Question: In FileMaker I have (a.o.) two related tables, where 'Betreuer_id' of table "studentpaper" refers to 'id' of table "Betreuer".

With help of FileMaker's PHP API, I want to access a record in "studentpaper" including the releated fields. Howerver, the later poses a problem. Consider the following PHP code:
'''
$findCommand =& $fm->newFindAllCommand('studentpaper');
$result = $findCommand->execute();
$records = $result->getRecords();
$record = $records[0];
echo $record->getField('Titel'); // okay
echo $record->getField('Betreuer_id'); // okay
echo $record->getField('Betreuer::Name');
// ERROR: get empty string, even related record has a non-empty field
'''
I have expected for "Betreuer::Name" the correct related result, as usually in FileMaker (and as I get in studentpaper's layout). However, I get only an empty string.
What am I doing wrong? Does the relation in FileMaker's PHP-API differs from the "usual" FileMaker approach?
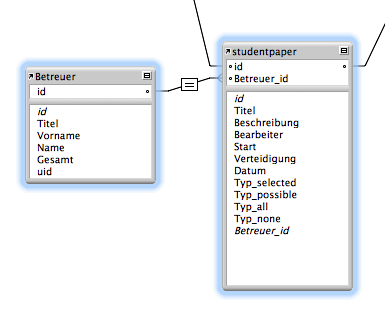
Answer: In case anybody is interested, I found the solution on my own.
The problem was that the field wasn't defined (in the layout) as normal text input, but as selection field resticted by a value list.
Thus, one needs to access the value not via the usual 'getField' function but by one of the functions related to value lists. In my case, 'getValueListTwoFields' did the job.